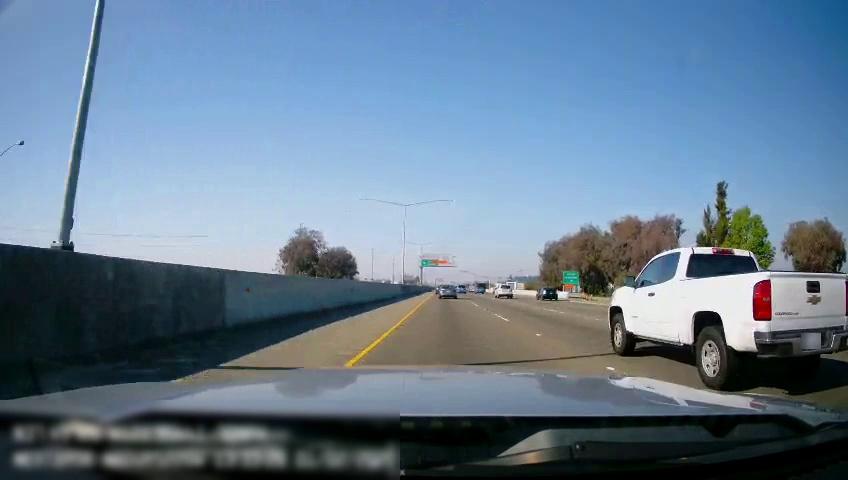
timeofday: Day
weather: Sunny
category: Drivable Space
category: Vehicles | Truck
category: Vehicles | Car
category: Vehicles | SUV
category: Vehicles | Car
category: Vehicles | Other LV
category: Lanes | Alternate Lane
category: Lanes | Current Lane
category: Lanes | Current Lane
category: Traffic | Signs